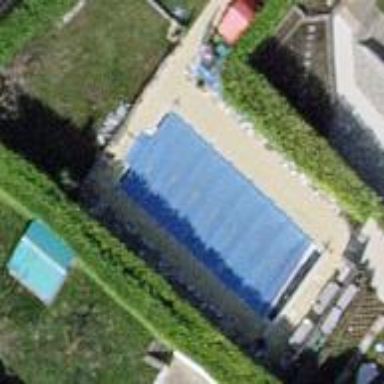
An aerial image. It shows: Swimming pool located in leisure land.